Field crop: maize
Growth stage: 2
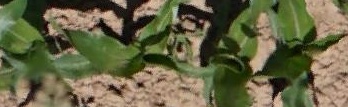
Species: maize